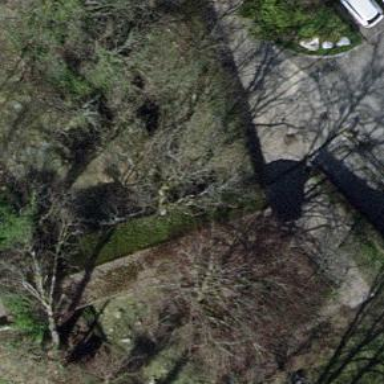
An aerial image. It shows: Sidewalk.